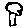
Label: tree